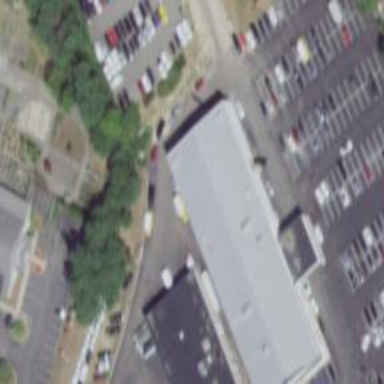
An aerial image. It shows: Retail building housing car shop.